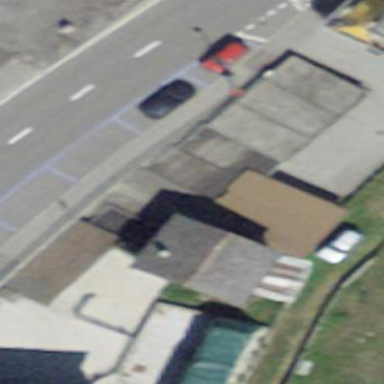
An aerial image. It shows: Street-side parking area.